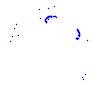
Particle: proton